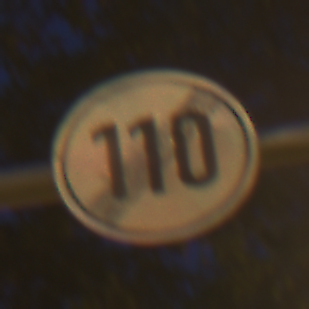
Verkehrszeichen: EndeGeschwindigkeit110
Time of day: Night
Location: Outdoor (Urban)
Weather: Clear
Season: NotSpecified
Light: Artificial